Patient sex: M
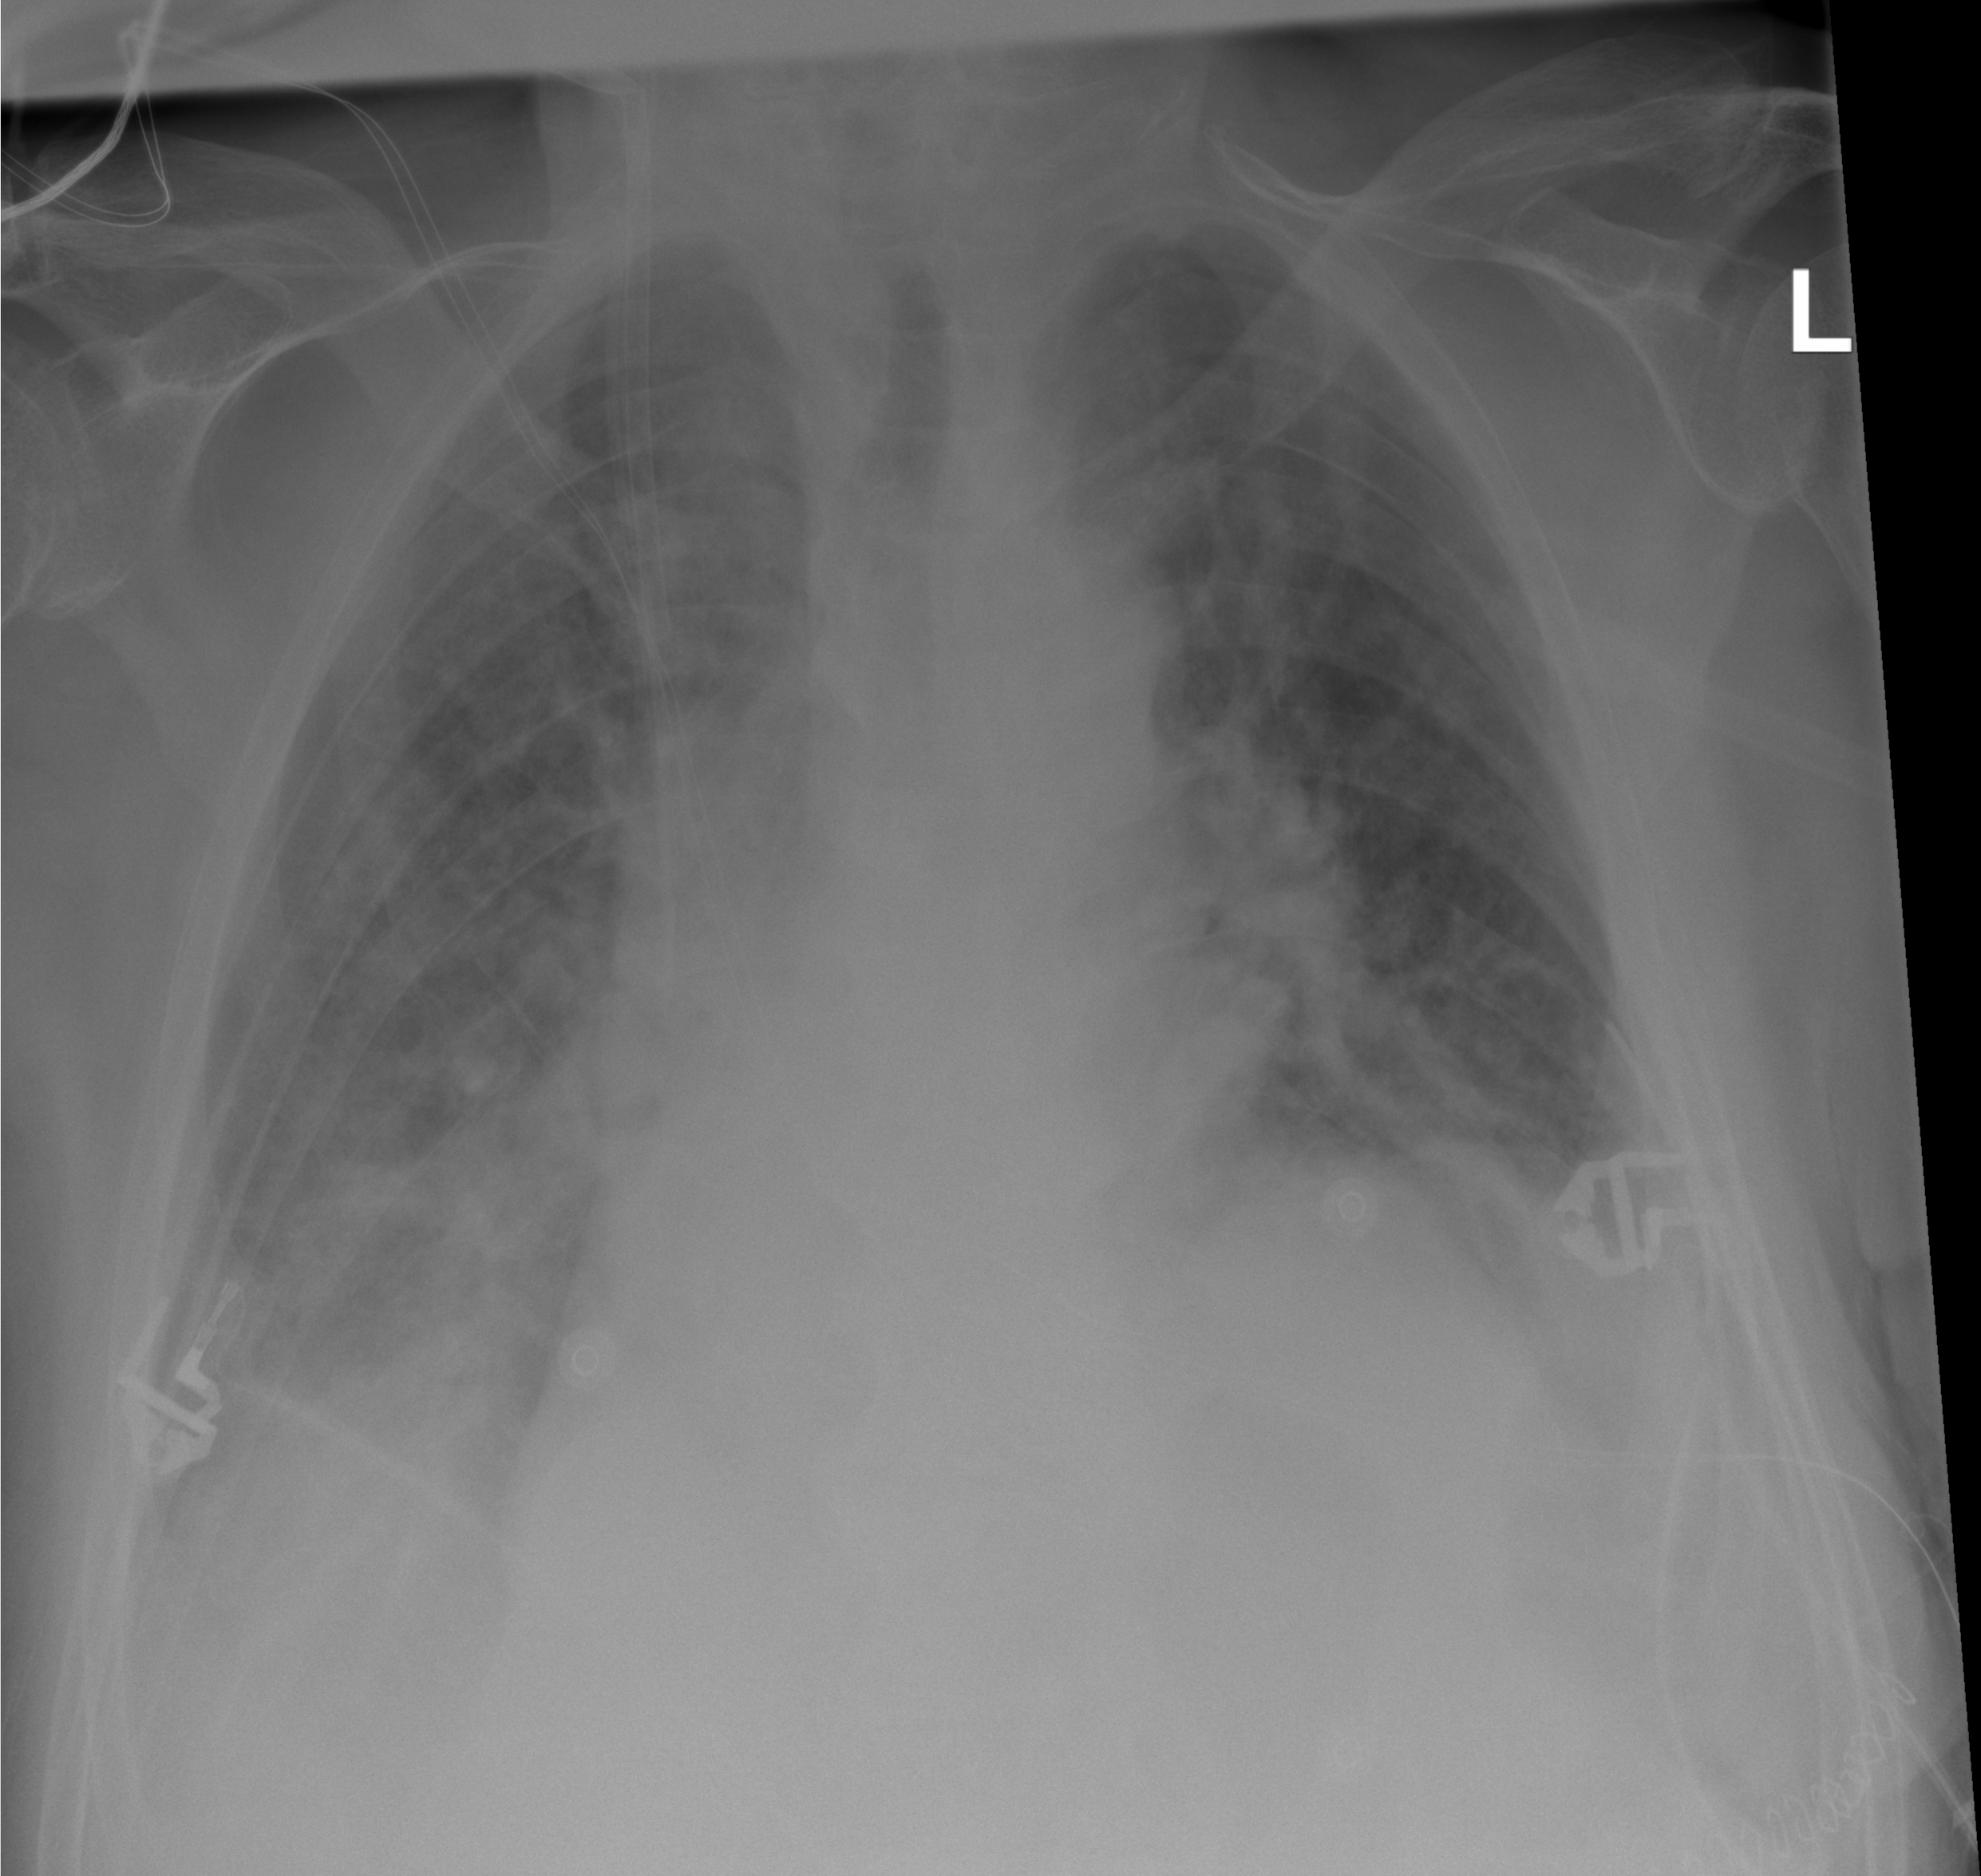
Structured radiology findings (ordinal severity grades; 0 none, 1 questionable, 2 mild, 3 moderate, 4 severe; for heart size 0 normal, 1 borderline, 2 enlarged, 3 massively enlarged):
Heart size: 2
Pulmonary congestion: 3
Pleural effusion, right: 2
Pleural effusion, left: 3
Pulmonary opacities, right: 2
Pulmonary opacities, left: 2
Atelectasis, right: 2
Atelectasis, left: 3